Interaction volume radius: 10 \u00c5
Interaction volume height: 10 \u00c5
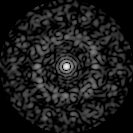
Disorder parameter: 0.8354